Question: I don't understand why this can happen. I have a DataGridView whose DataSource is set to a BindingSource (for filtering and navigating purpose).
'''
myDataGridView.DataSource = myBindingSource;
'''
I have a list of items, Clicking on 1 item will apply a corresponding filter for myBindingSource and in result show only rows which meet the criteria on myDataGridView. Like this:
'''
private void ItemsClicked(object sender, ItemClickedEventArgs e){
myBindingSource.Filter = e.FilterExpression;
}
'''
That works OK when I click on items which make myDataGridView show at least 1 row. But the thing becomes bad when I click on any item which result to 0 rows meeting the corresponding filter expression. The myDataGridView should be empty normally but it throws a lot of exceptions in some dialogs (appeared consequently) (the exceptions are not shown in the code editor window in yellow marker), here is a snapshot of the error dialog:

After clicking the OK button, it still shows me another (the same one) dialog, .... it continues showing many dialogs (which have the same message) until it stops all. I can't understand what that is. I don't know if you need more info but I hope you have experienced a similar kind of exception and give me some suggestion on how to fix this. The dialog says about DataError event, but I don't understand why there is any error here? Please notice that all the Filter will be OK if there at least 1 row in my dataGridView after applying the filter, the error happens only when there is no row after the filter.
Please help me out, Thank you very much in advance!
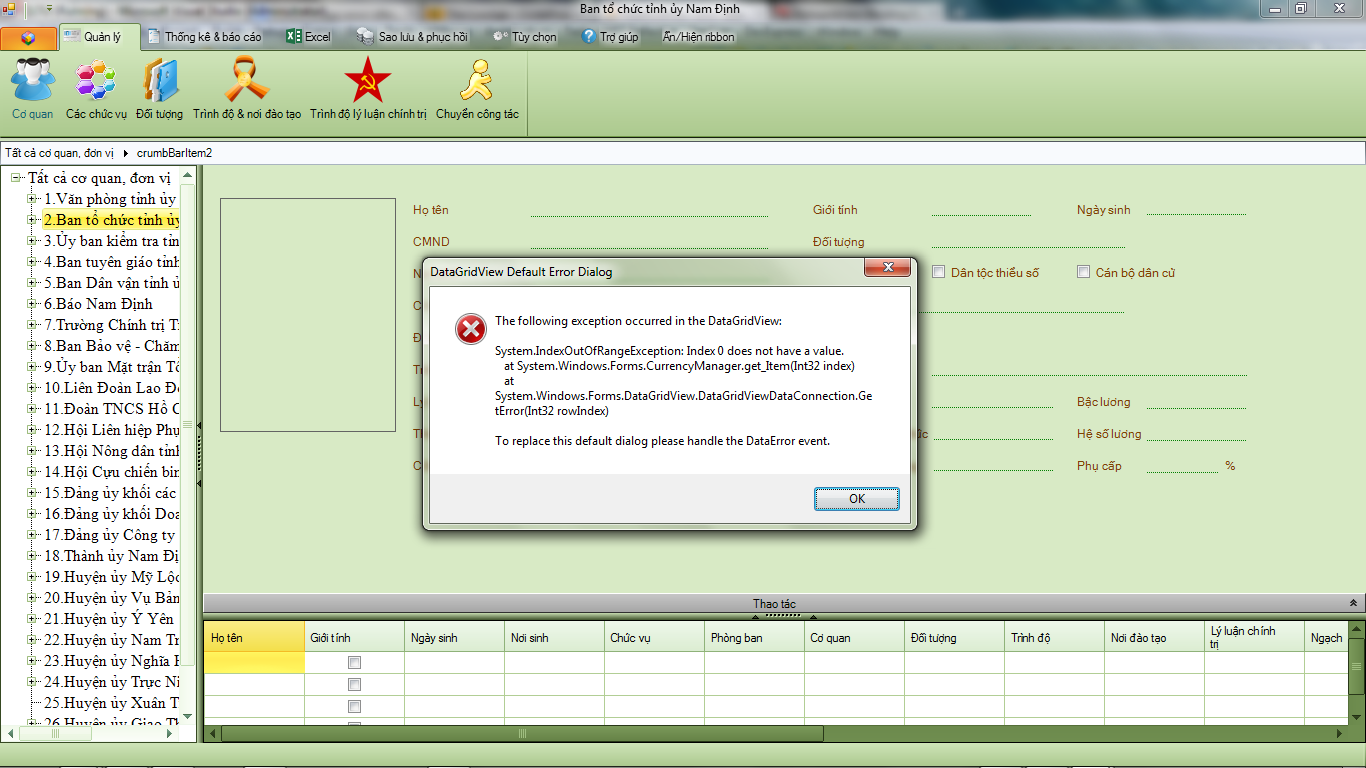
Answer: Here is my answer, I don't really understand this but I've just tried and it works like a charm.
My rule is:
1. Before applying the filter, just SuspendBinding all controls from the BindingSource using SuspendBinding() method like this: myBindingSource.SuspendBinding();
2. Now, just apply the filter normally like this: myBindingSource.Filter = "filter expression";
3. Lastly, using ResumeBinding() method to re-bind all controls to the BindingSource like this: myBindingSource.ResumeBinding();
And that's all. In fact myBindingSource has many controls which are bound to it. Maybe it's the reason but I still don't understand it well. I bet if the myBindingSource has only myDataGridView which it binds data to, there won't no need for all 3 steps above, just apply the filter (step 2) right when you need.
I hope this helps others which have encountered, are encountering and will encounter this problem. Again, I don't really understand why it works, and so I hope someone can explain it in a comment. I would really appreciate it. Thanks!
# UPDATE
I've found that doing as I described above may have another problem in some case, the safest solution is:
1. SuspendBinding (as the above description, this is done using the method SuspendBinding() method of BindingSource), but the safest way is to set your DataSource to null.
2. Apply filter.
3. ResumeBinding (as the above description, this is done using the method ResumeBinding() of BindingSource), but the safest way is to rebind your control yourself (loop through each control and call Add method of DataBindings, remember to clear DataBindings first). You should have a method for doing this, because we may call to the re-bind method for many times.
And now I'm using this safer way, the way I mentioned before gave me another exception called "VersionNotFoundException" (There is no proposed data to access). The exception occurs at the line of ResumeBinding() call, there must some bug in that method. However I'm using a DataSet of multi-tables and switch between the tables on the same dataGridView. Again, this problem is still too complicated to dig into and understand at once.
# The TRUTH
I've found that there is no need to suspend binding all controls before applying filter and resume bindings after that. My form has a control which is bound to a special column of the BindingSource (let's call it Column X), I still don't know why this column is special, I just doubt at it and just suspend binding it from BindingSource before applying the filter and bind it again after that. All other controls/columns are not involved.
The only thing I consider as noticeable here is:
=> My main table (Table 1) has a primary key column called A, this table has a foreign key called B which refers to the primary key column in another table (Table 2). The Table 2 has a foreign key which refers to the primary key column called C of another table (Table 3). And in fact, I had a query selecting all columns A, B, C (of course there are others not mentioned here). This relation is what I doubted at, but still unclear to me why and how it could raise error. If not using binding and assign/update all values manually, there would not any error. Binding is something sometimes really complicated.